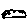
Label: cloud